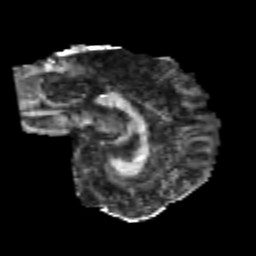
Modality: FA
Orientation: sagittal
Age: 24
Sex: female
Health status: healthy
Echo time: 0.074 s